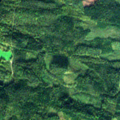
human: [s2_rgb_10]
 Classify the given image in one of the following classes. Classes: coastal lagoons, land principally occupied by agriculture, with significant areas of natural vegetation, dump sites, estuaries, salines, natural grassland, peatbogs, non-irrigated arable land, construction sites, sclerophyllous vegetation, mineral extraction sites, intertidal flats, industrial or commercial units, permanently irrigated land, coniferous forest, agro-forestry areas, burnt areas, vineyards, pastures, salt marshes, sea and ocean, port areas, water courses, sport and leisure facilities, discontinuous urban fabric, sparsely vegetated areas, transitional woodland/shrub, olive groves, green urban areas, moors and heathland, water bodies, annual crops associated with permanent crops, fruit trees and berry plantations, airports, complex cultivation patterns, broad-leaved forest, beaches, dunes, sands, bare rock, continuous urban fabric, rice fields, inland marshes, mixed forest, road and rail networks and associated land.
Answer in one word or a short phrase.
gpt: broad-leaved forest, coniferous forest, mixed forest, transitional woodland/shrub